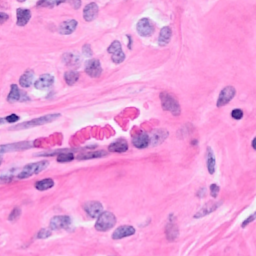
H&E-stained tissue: Breast